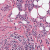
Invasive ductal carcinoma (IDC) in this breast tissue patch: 1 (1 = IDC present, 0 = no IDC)